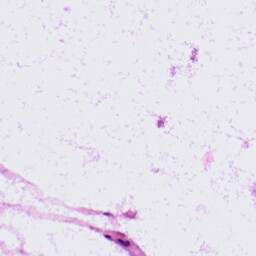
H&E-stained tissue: LymphNode